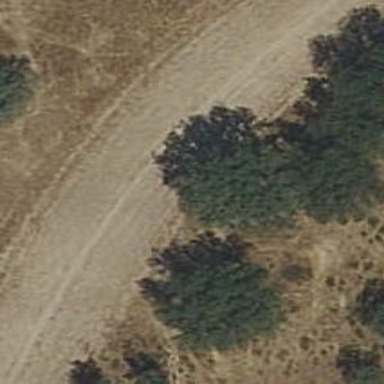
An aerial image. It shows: Man-made firebreak cutline.